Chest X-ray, PA view. Patient: 46 years old, sex M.
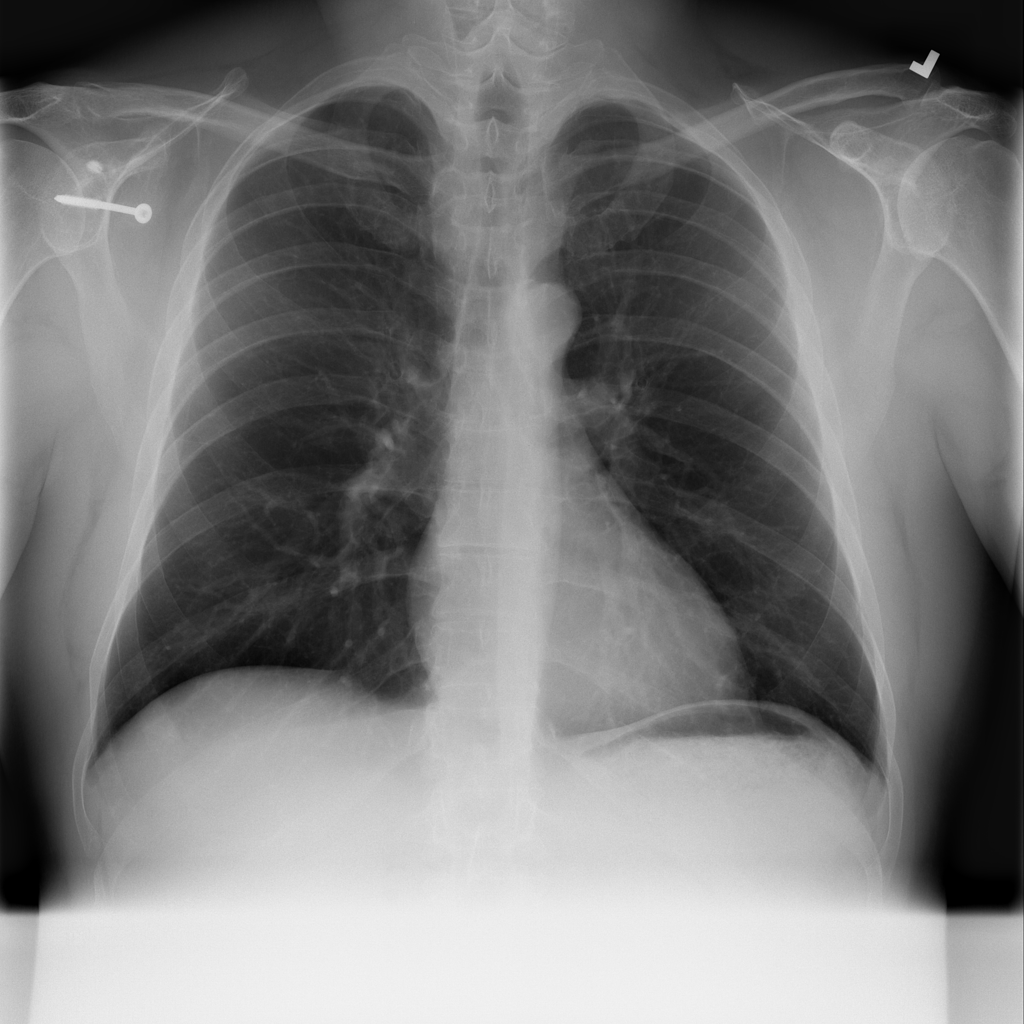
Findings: No Finding